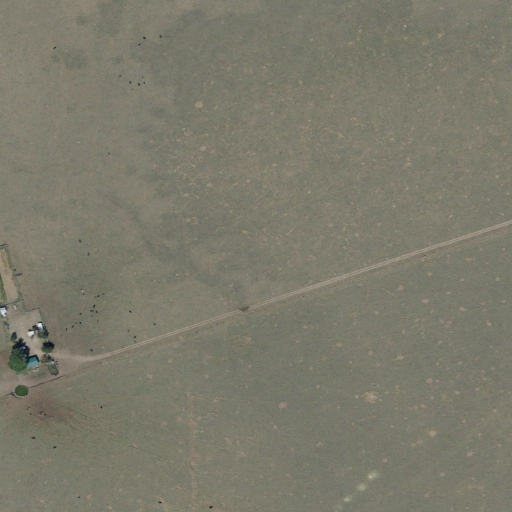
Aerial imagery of valley in Utah named Ox Valley containing shrub and open development